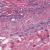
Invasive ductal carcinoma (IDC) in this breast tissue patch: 1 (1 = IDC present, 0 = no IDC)